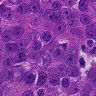
Metastatic tissue present: yes